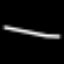
Label: line